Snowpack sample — Buffalo Mountain, Silverthorne, Colorado, USA (1/25/25, 10:11 AM MST)
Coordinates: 39.6222, -106.1139
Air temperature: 22 °F
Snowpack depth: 110 cm
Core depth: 20 cm
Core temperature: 48.2 °F
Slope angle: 12°, slope face: 102°
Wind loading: high
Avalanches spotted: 0
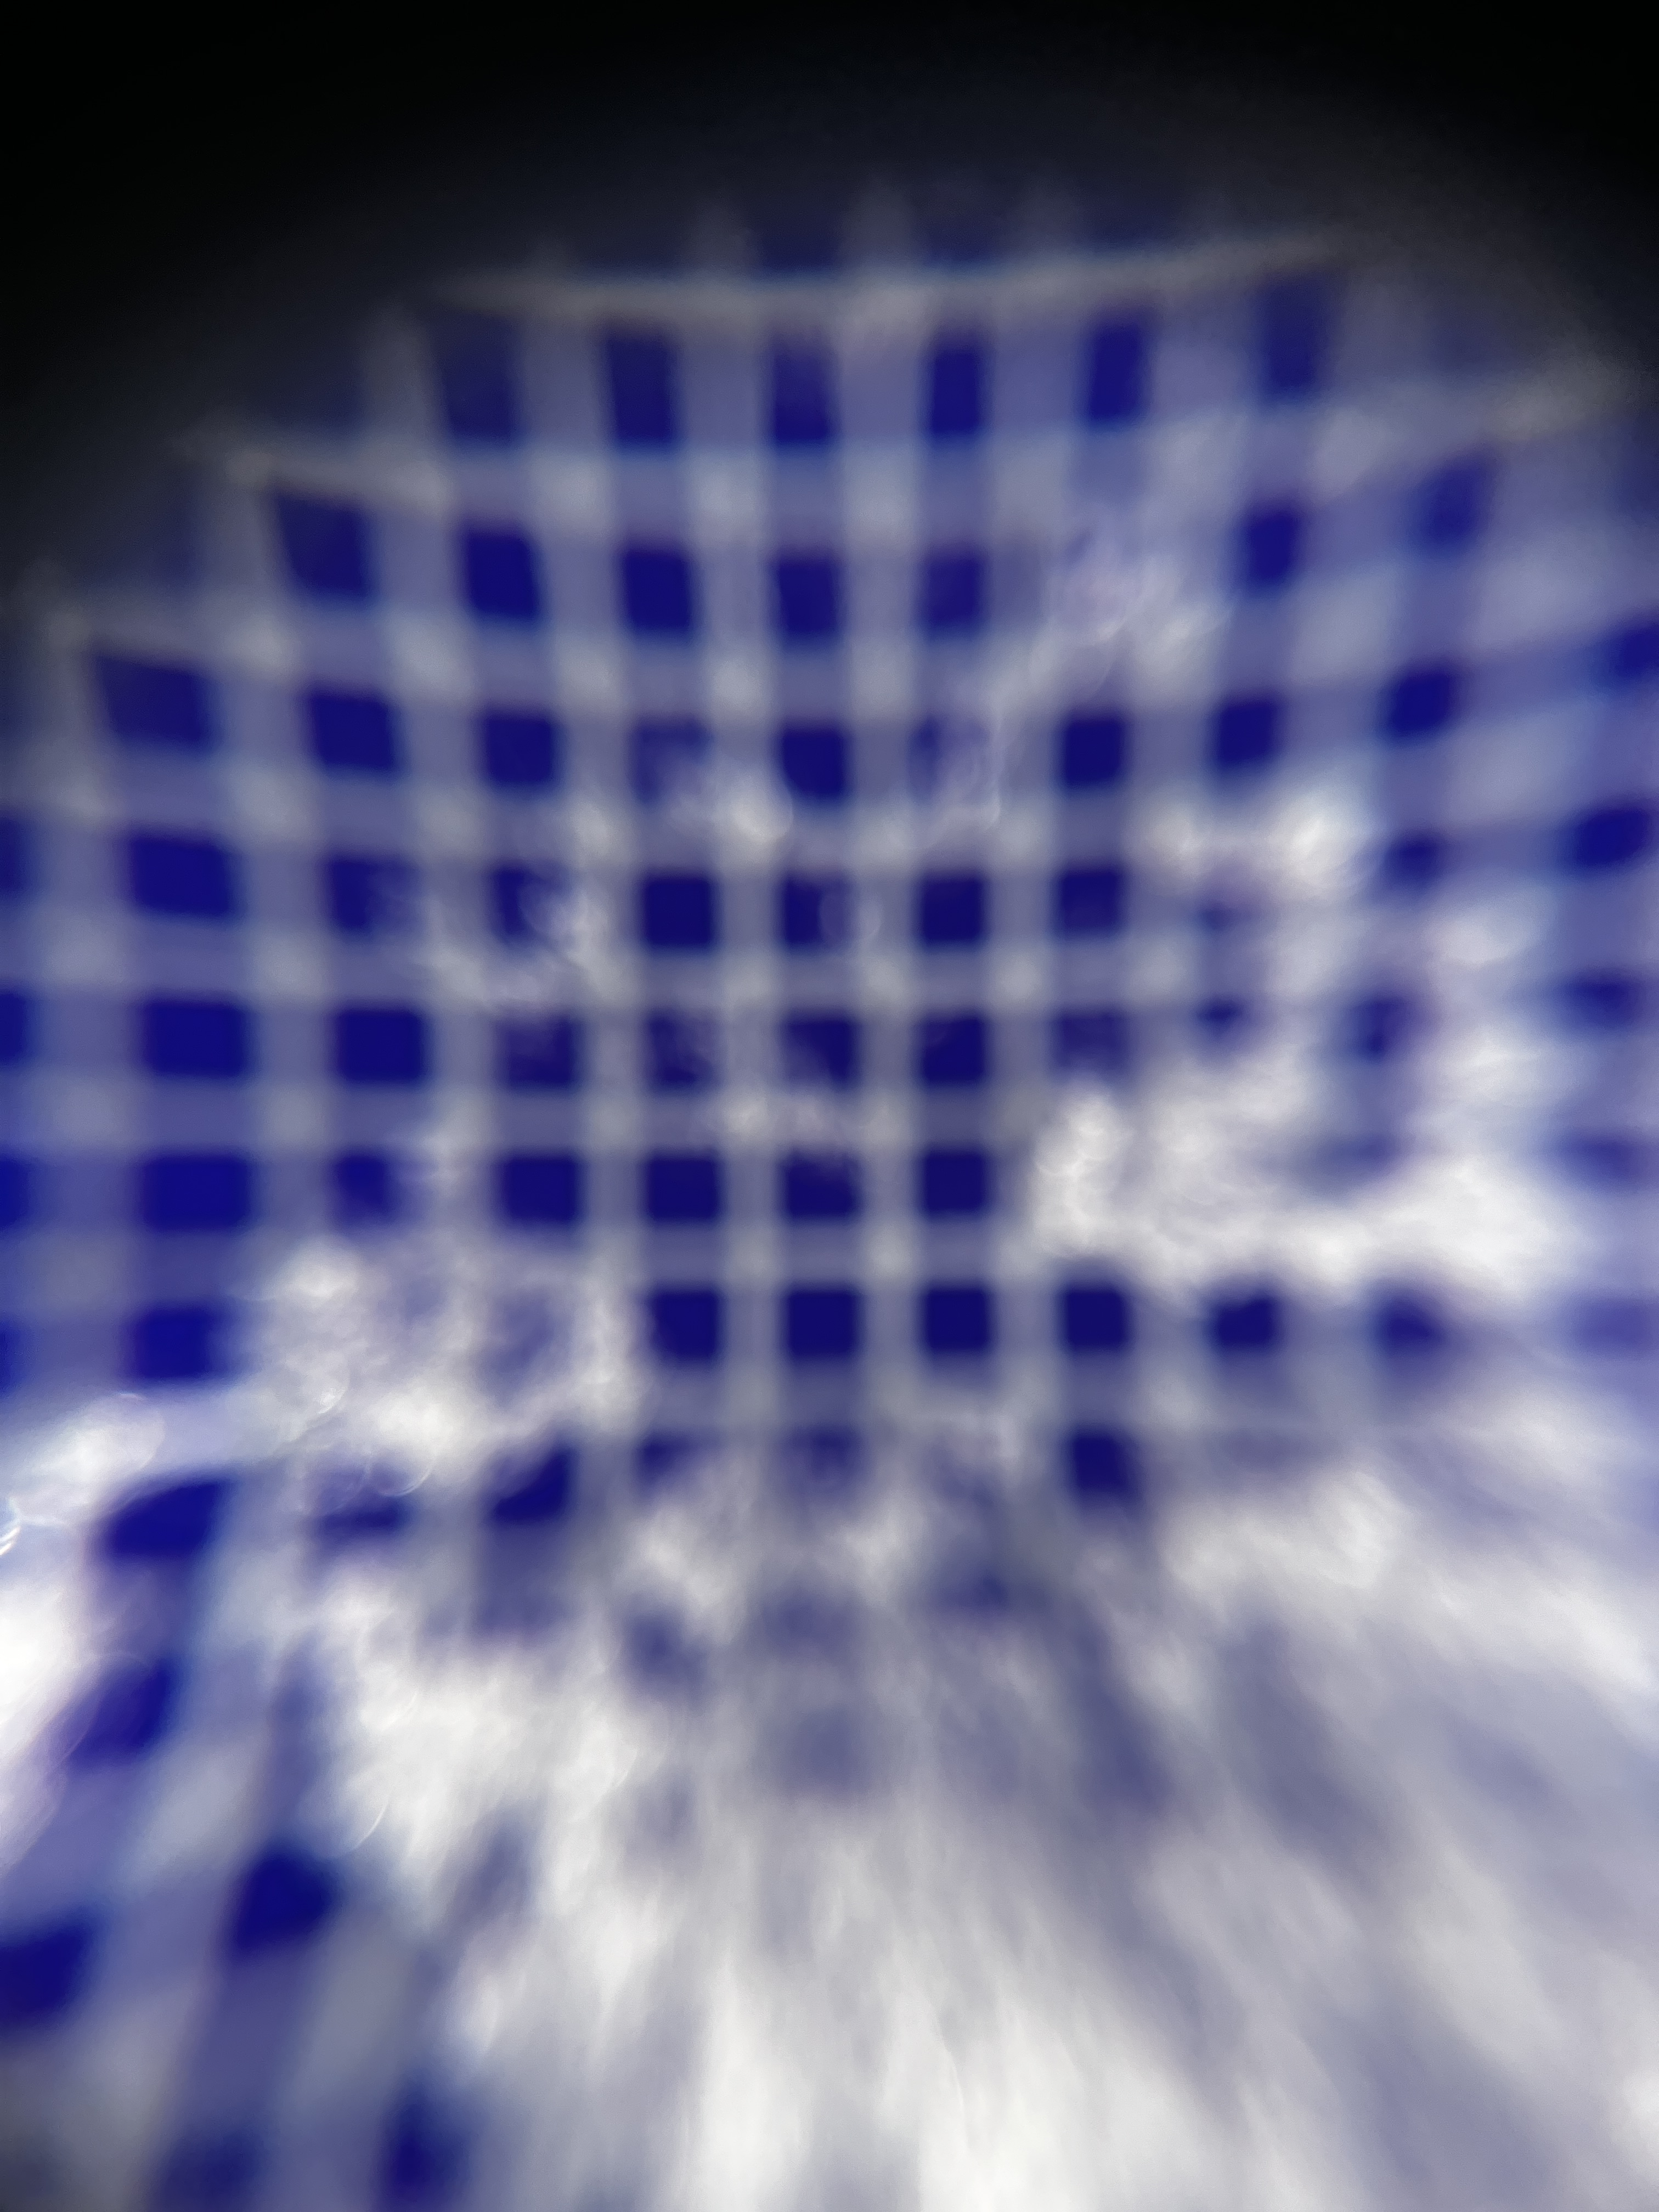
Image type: magnified_profile
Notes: No avalanches nearby, collected on the outskirts of a fire break 15 meters from the treeline, on way to Buffalo and Red Mountain